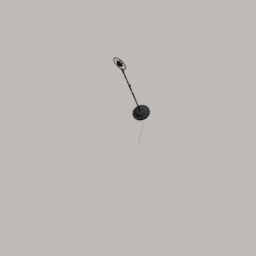
Label: electronics